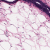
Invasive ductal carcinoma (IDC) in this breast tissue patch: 0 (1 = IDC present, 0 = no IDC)